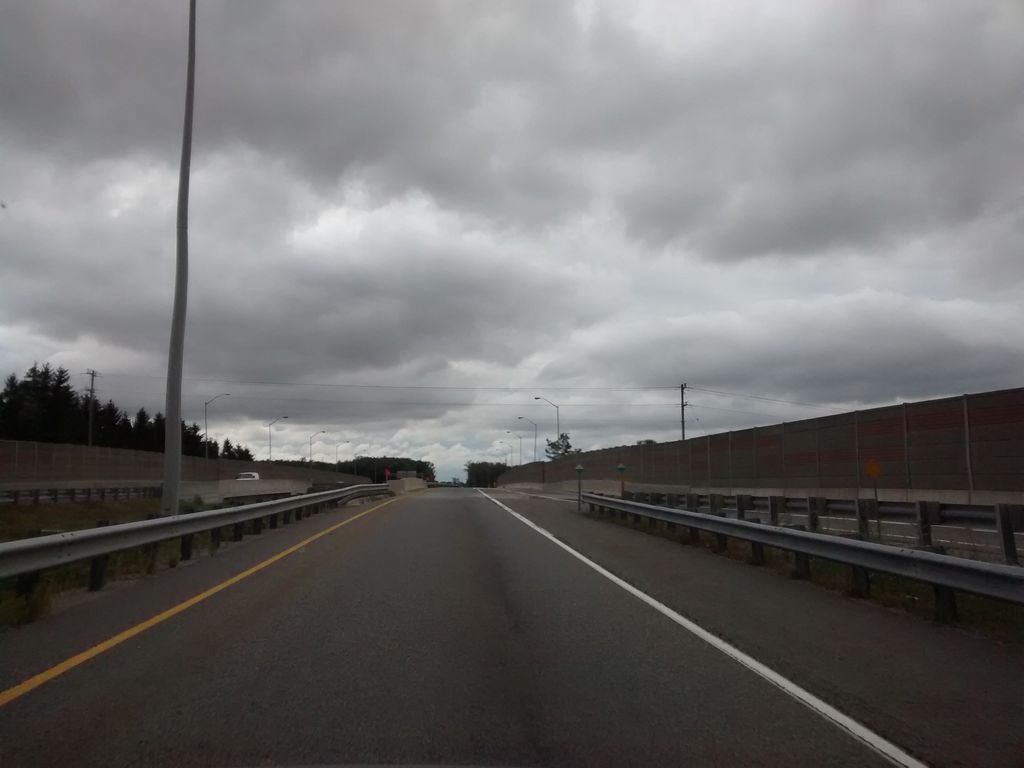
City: hamilton